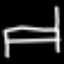
Label: bed